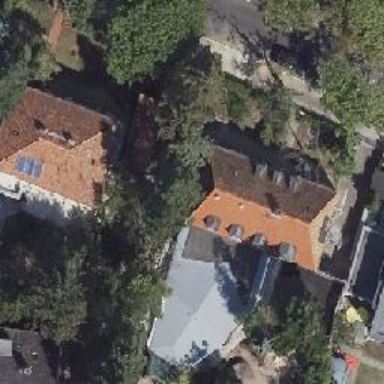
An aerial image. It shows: Detached building.